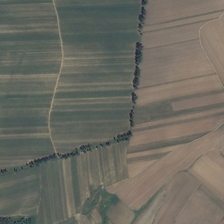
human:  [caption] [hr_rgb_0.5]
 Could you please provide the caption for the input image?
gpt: several pieces of farmlands are together .

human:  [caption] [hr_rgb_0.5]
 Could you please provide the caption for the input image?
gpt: several pieces of farmlands are together .

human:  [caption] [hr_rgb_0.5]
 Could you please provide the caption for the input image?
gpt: several pieces of farmlands are together .

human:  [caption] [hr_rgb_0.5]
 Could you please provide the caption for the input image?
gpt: several pieces of farmlands are together .

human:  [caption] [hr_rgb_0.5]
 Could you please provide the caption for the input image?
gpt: several pieces of farmlands are together .